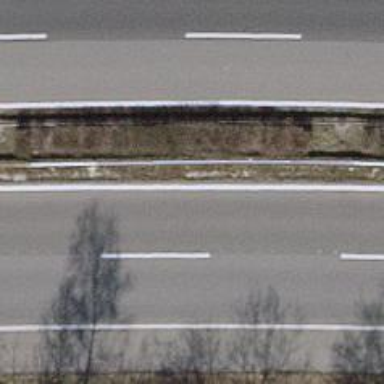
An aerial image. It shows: Asphalt motorway link.